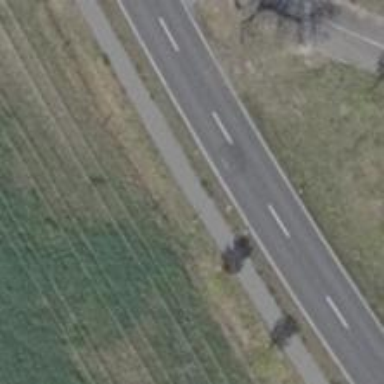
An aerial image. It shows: Asphalt path.